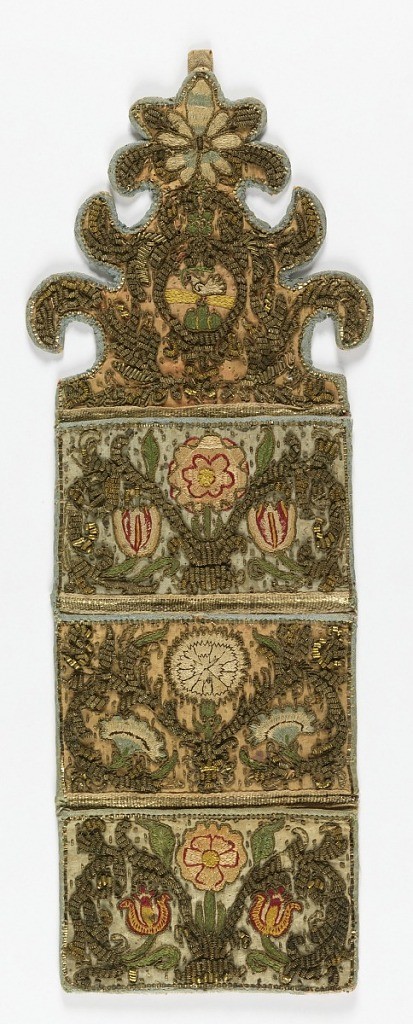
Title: Wall pocket
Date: late 17th century
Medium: silk, metallic thread Technique: embroidery on salmon (faded) and blue silk plain weave; stem, knot, satin and chain stitches using dyed silks; couched gold-wrapped silk and strips of silver foil; plus attached coils of silver and gilt wire.
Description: Wall pocket with three pockets and highly ornamental shaped top. Two pockets of pale blue silk, one of faded rose, embroidered in symmetrical floral designs in silk and heavy gold thread and looped wire. At the top a small bird in an elaborate enframement. Bound with blue silk tape and lined with pale pink linen.